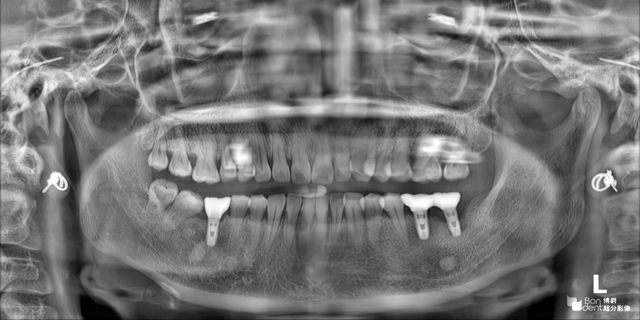
adult